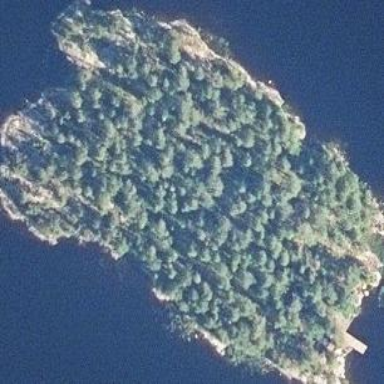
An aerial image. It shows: Islet.